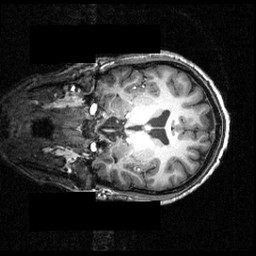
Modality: T1w
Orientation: coronal
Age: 20
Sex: male
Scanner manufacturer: siemens
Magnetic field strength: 3.951 T
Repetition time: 1.5 s
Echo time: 0.00335 s